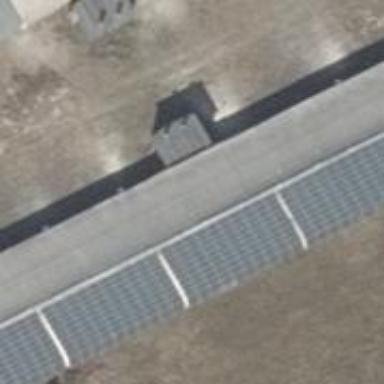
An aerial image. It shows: Small solar photovoltaic panel used as generator to produce electricity.